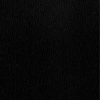
Label: dusty